Question: I tried hard, but I'm stuck with matplotlib here. Please overlook, that the mpl docs are a bit confusing to me . My question concerns the following:
1. I draw a symmetrical n*n matrix D with matshow function. That works.
2. I want to do the same thing, just with different order of (the n) items in D D = [:,neworder]
D = [neworder,:]
Now, how do I make the ticks reproduce this neworder, preferably using additionally 'MaxNLocator'?
As far as I understand...
'set_xticklabels' assigns labels to the ticks by order, independently of where the ticks are set?!
'set_xticks' (mpl docs: 'Set the x ticks with list of ticks') here I'm really not sure what it does. Can somebody explain it precisely? I don't know, whether these functions are helpful in my case at all. Maybe even things are different between using a common xy plot and matshow.
'''
import numpy as np
import matplotlib.pyplot as plt
fig = plt.figure()
ax = fig.gca()
D = np.arange(100).reshape(10,10)
neworder = np.arange(10)
np.random.shuffle(neworder)
D = D[:,neworder]
D = D[neworder, :]
# modify ticks somehow...
ax.matshow(D)
plt.show()
'''
Referring to Paul's answer, think I tried smth like this. Using the 'neworder' to define positions and using it for the labels, I added 'plt.xticks(neworder, neworder)' as tick-modifier. For example with 'neworder = [9 8 4 7 2 6 3 0 1 5]' I get is this

The order of the labels is correct, but the ticks are not. The labels should be independently show the correct element independently of the ticks are set. So where is the mistake?
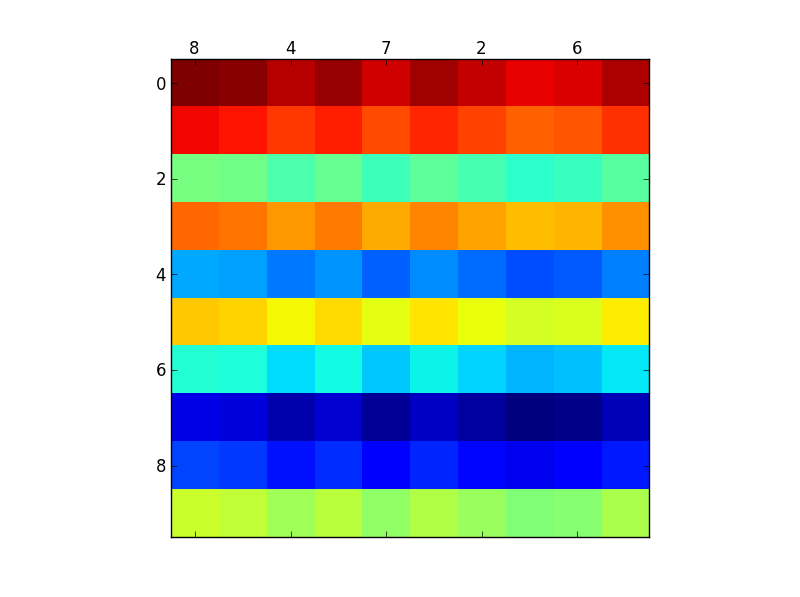
Answer: I think what you want to do is set the labels on the new plot to show the rearranged order of the values. Is that right? If so, you want to keep the tick the same, but change the :
'''
plt.xticks(np.arange(0,10), neworder)
plt.yticks(np.arange(0,10), neworder)
'''
Note that these commands must be issued 'matshow'. This seems to be a quirk of 'matshow' ('plot' does not show this behaviour, for example). Perhaps it's related to this line from the plt.matshow documentation:
> Because of how :func:'matshow' tries to set the figure aspect ratio to be the
one of the array, if you provide the number of an already
existing figure, strange things may happen.
Perhaps the safest way to go is to issue 'plt.matshow(D)' without first creating a figure, then use 'plt.xticks' and 'plt.yticks' to make adjustments.
Your question also asks about the 'set_ticks' and related 'axis' methods. The same thing can be accomplished using those tools, again issuing 'matshow':
'''
ax = plt.gca()
ax.xaxis.set_ticks(np.arange(0,10)) # turn on all tick locations
ax.xaxis.set_ticklabels(neworder) # use neworder for labels
'''
The next part of your question is related to setting a max number of ticks. 20 would require a new example. For our example I'll set the max no. of ticks at 2:
'''
ax = plt.gca()
ax.xaxis.set_major_locator(plt.MaxNLocator(nbins=3)) # one less tick than 'bin'
tl = ax.xaxis.get_ticklocs() # get current tick locations
tl[1:-1] = [neworder[idx] for idx in tl[1:-1]] # find what the labels should be at those locs
ax.xaxis.set_ticklabels(tl) # set the labels
plt.draw()
'''